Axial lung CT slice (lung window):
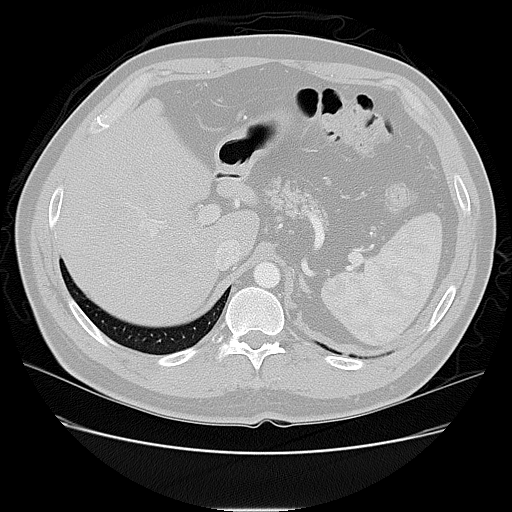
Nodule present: no